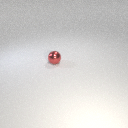
small red metal sphere